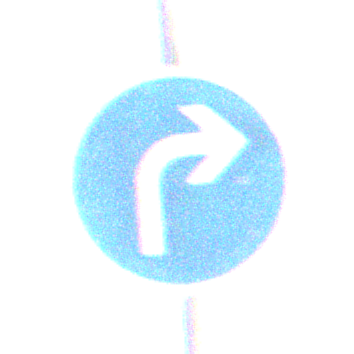
Verkehrszeichen: VorgeschriebeneFahrtrichtungRechts
Umgebung: Outdoor, RoadRail
Tageszeit: MorningAfternoon
Wetter: PartlyCloudy
Licht: Natural
Jahreszeit: NotSpecified
Kontrast: HighContrast